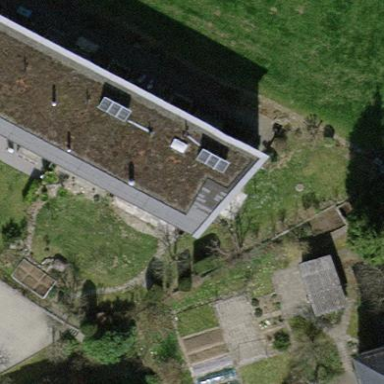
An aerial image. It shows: House with flat roof made of grass.